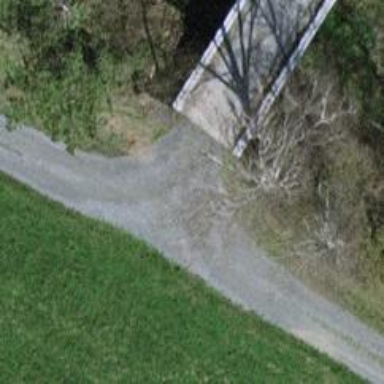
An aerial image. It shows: Unpaved track with grade2 tracktype.